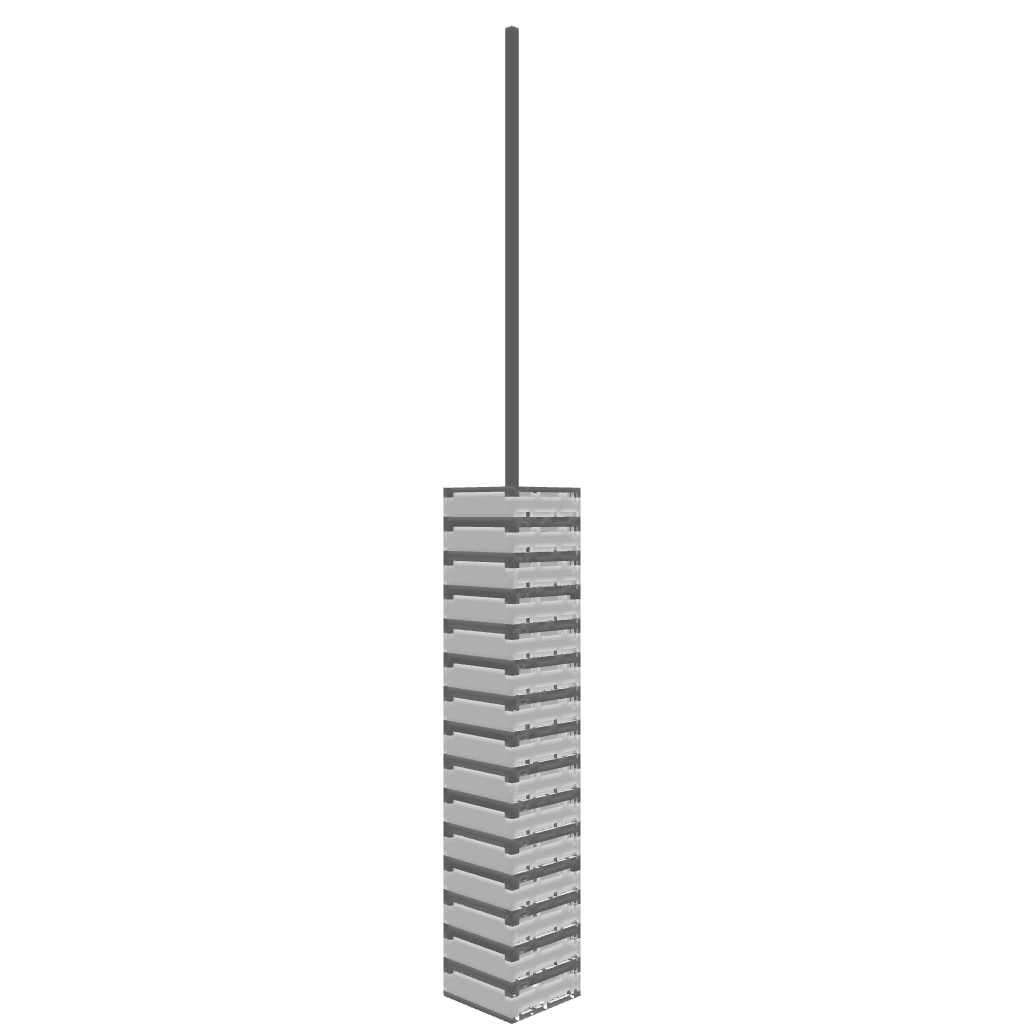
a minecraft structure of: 200 block high Skyscraper bad low quality